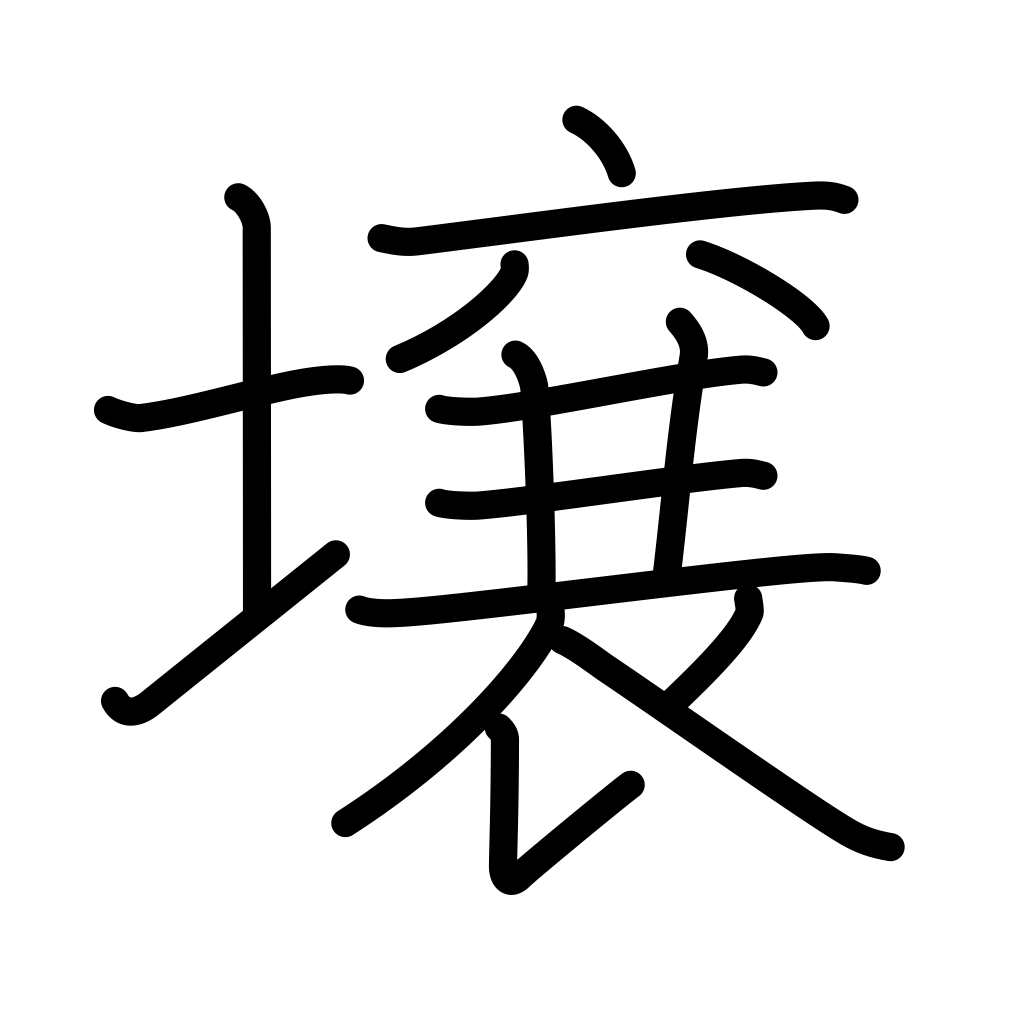
Meaning: lot, earth, soil